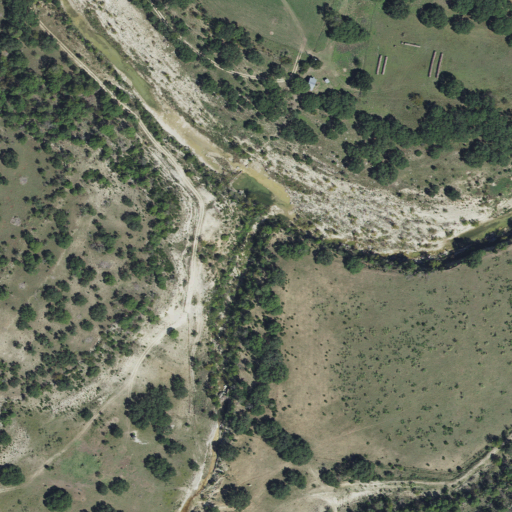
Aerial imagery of valley in Texas named Hog Hollow containing shrub, evergreen forest, deciduous forest, grassland, and open development